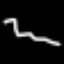
Label: squiggle